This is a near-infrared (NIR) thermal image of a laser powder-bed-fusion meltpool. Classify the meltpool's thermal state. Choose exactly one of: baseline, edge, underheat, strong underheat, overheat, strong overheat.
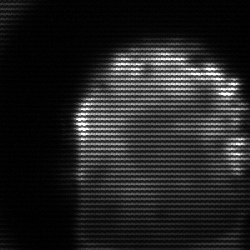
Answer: baseline